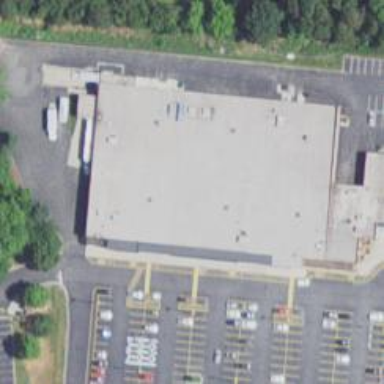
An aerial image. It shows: Supermarket.